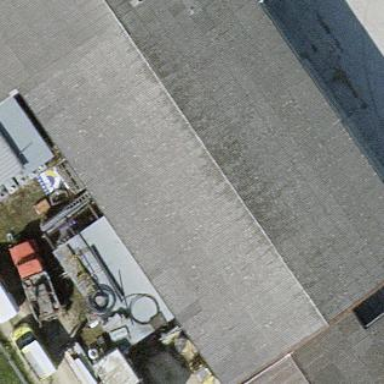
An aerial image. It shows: Industrial building.